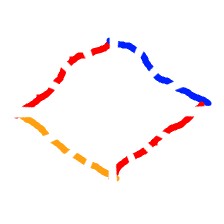
Shape: rhombus